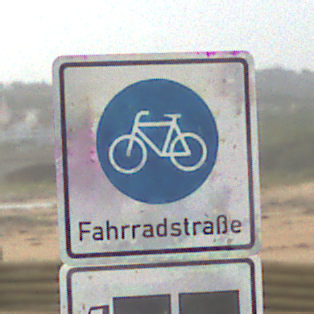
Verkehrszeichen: BeginnFahrradstrasse
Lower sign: MehrspurigeFahrzeugeFrei4
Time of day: MorningAfternoon
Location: Outdoor (Suburban)
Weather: PartlyCloudy
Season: NotSpecified
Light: Natural